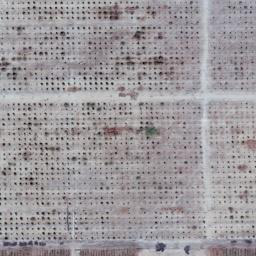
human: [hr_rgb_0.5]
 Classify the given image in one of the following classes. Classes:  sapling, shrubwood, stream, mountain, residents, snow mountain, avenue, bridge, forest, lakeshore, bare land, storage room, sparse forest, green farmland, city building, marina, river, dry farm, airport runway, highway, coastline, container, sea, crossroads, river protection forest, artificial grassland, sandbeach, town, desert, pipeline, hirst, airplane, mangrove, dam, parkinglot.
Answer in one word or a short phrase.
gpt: dry farm